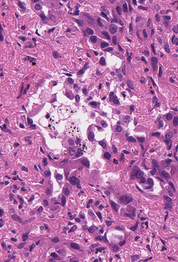
Tumor epithelial tissue: yes
Tumor-associated stroma tissue: yes
Normal tissue: no